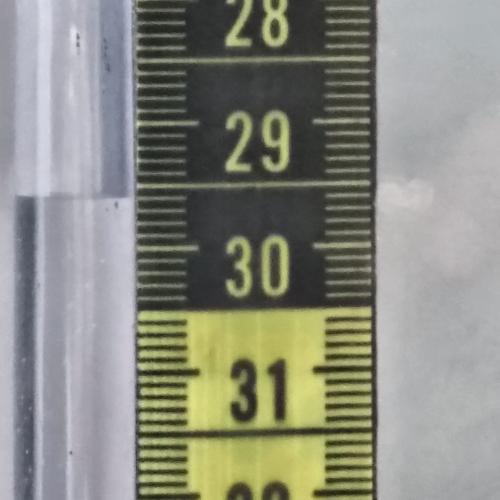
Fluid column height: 29.6 cm